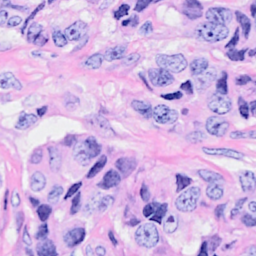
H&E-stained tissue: Breast